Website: bh-photo
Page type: customer-info-address
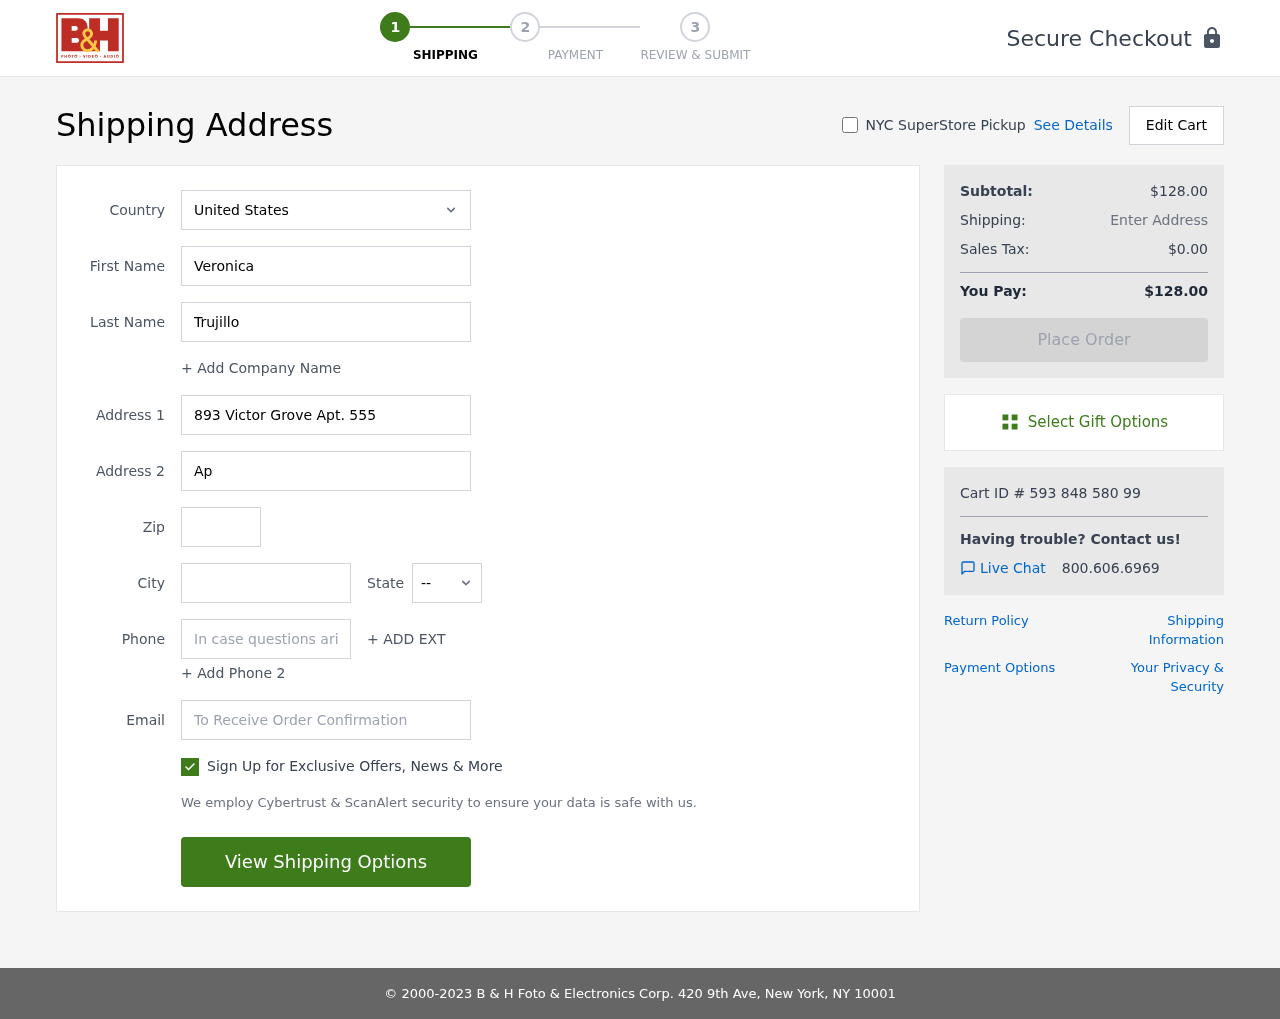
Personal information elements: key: PII_CITY
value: North Nicolasmouth
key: PII_COUNTRY
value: United States
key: PII_EMAIL
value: veronica.trujillo@hotmail.com
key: PII_FIRSTNAME
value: Veronica
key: PII_LASTNAME
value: Trujillo
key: PII_PHONE
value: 8017103636
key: PII_POSTCODE
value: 49768
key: PII_STATE_ABBR
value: ME
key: PII_STREET
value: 893 Victor Grove Apt. 555
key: PII_STREET2
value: Apt. 904
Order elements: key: ORDER_SUBTOTAL
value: $128.00
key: ORDER_TAX
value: $0.00
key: ORDER_TOTAL
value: $128.00
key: ORDER_ID
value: Cart ID # 593 848 580 99